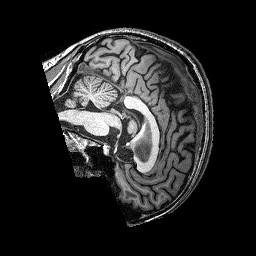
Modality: T1w
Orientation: sagittal
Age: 43
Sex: male
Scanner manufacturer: siemens
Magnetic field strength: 3 T
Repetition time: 2.25 s
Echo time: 0.00452 s